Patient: sex M, age 61
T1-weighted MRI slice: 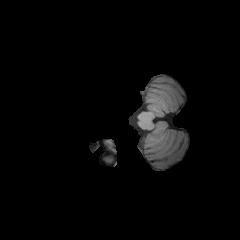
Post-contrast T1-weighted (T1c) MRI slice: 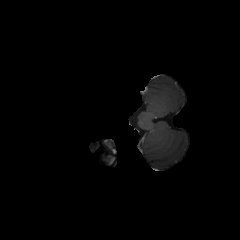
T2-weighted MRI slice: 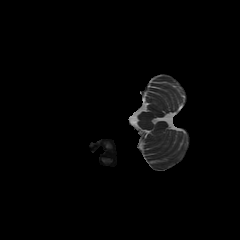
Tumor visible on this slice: no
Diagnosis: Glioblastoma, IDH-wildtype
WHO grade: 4